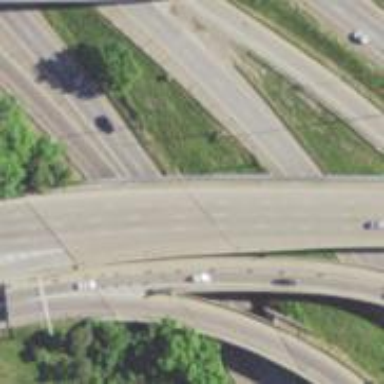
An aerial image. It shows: Viaduct bridge over motorway with separate sidewalk.